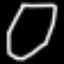
Label: octagon